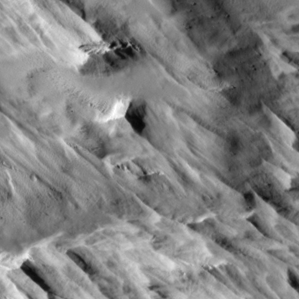
Label: non_frost